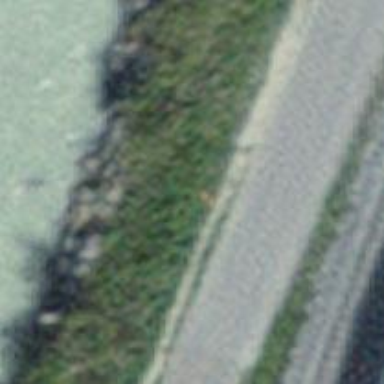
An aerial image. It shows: Pole with roof-covered pipeline marker.